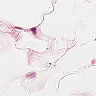
Metastatic tissue present: no